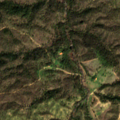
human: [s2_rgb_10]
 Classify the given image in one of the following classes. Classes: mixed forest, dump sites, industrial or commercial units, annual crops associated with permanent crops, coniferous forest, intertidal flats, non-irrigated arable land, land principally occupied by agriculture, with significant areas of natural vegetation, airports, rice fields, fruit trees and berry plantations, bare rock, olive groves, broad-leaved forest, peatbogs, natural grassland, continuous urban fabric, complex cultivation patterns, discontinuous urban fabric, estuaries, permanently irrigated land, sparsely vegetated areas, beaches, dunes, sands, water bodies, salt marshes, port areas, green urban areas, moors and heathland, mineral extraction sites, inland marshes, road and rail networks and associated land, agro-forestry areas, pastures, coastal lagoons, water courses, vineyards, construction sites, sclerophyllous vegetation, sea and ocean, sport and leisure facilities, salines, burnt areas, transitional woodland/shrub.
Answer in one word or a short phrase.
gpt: broad-leaved forest, transitional woodland/shrub